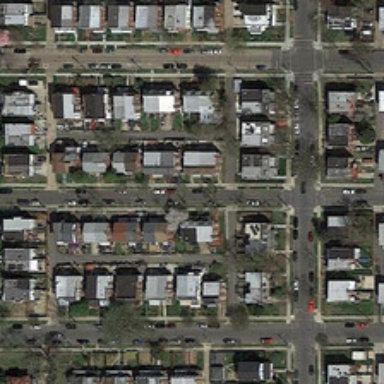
Many buildings and green trees are in a dense residential area .